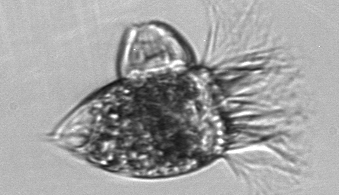
Label: Pelagostrobilidium